Field crop: tomato
Growth stage: 2
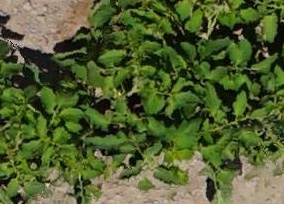
Species: tomato